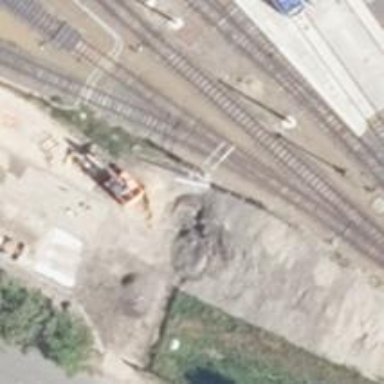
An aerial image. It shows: Railway yard in service.